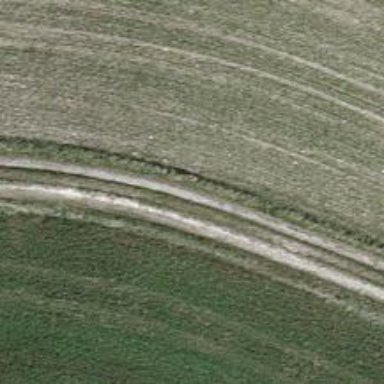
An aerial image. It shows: Track with compacted grade3 surface.